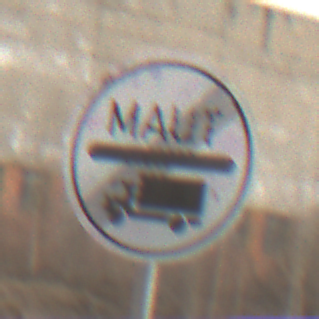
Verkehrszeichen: EndeMautpflicht
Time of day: MorningAfternoon
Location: Outdoor (Nature)
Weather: PartlyCloudy
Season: Winter
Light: Natural